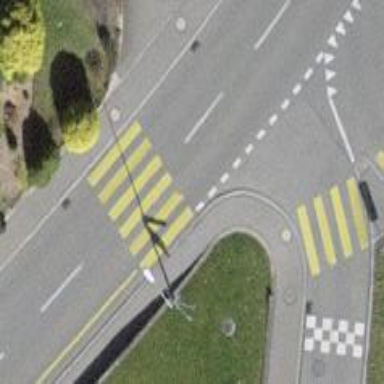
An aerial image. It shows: Uncontrolled zebra crossing on the road.